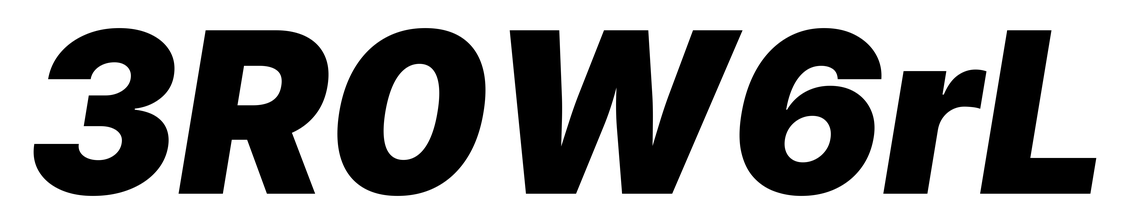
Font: Inter-Italic_Black_Italic